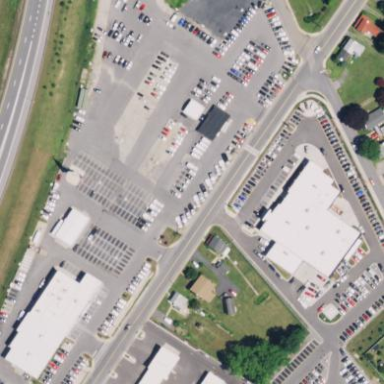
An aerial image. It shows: Parking area.